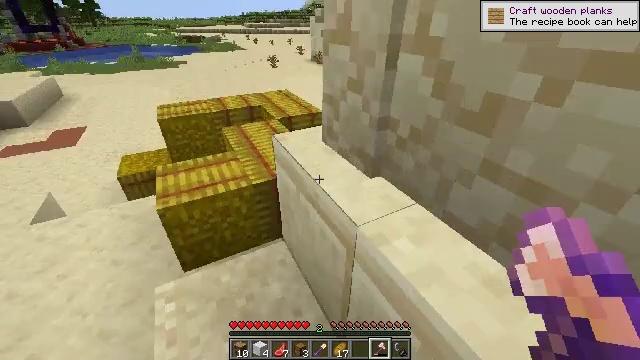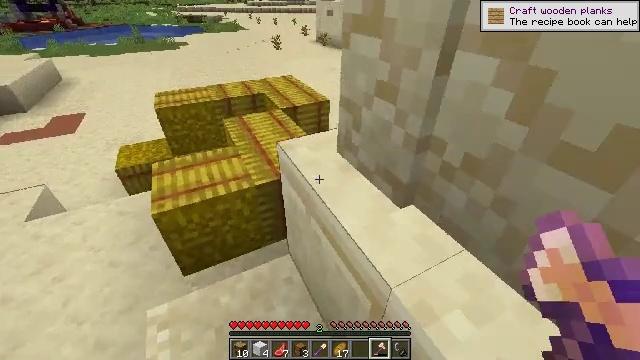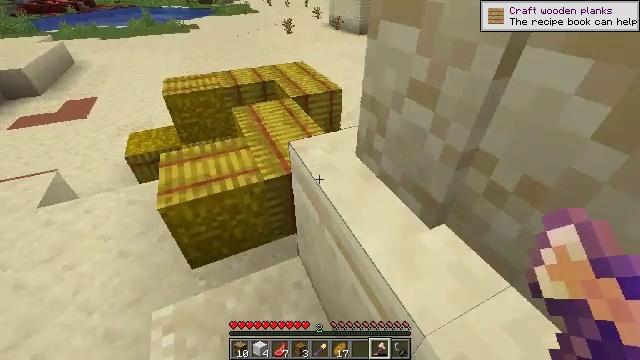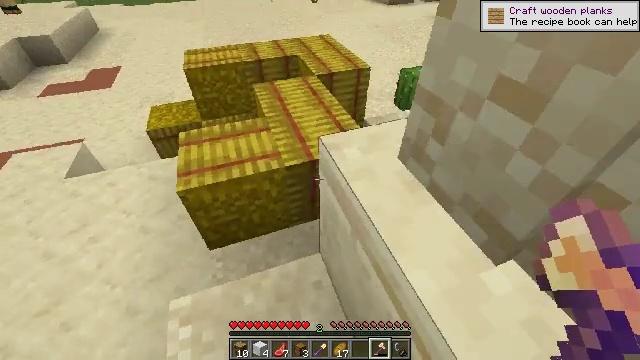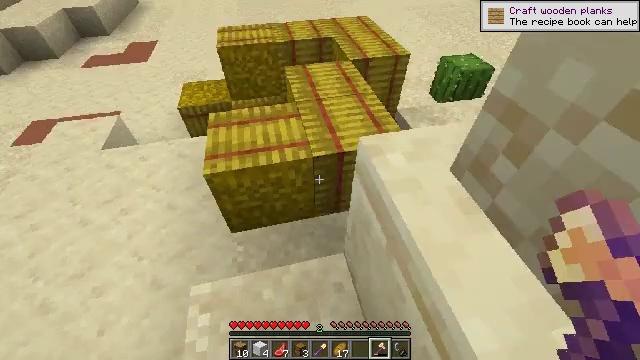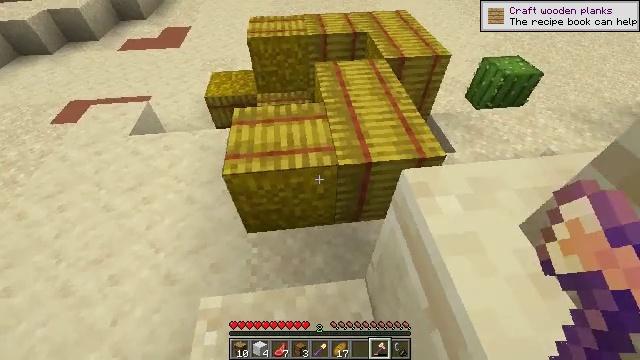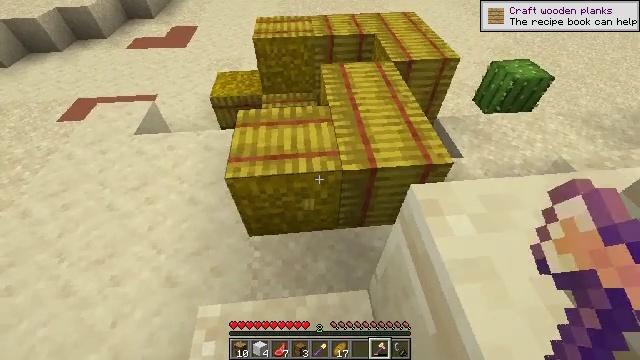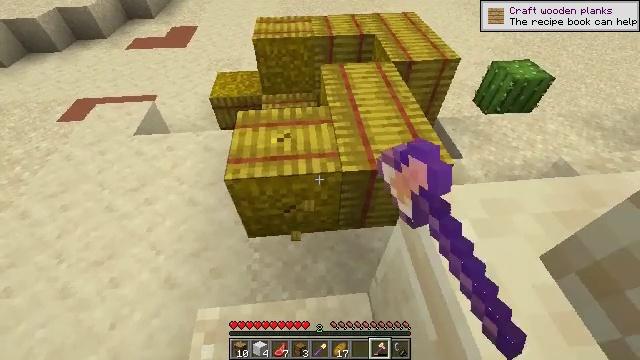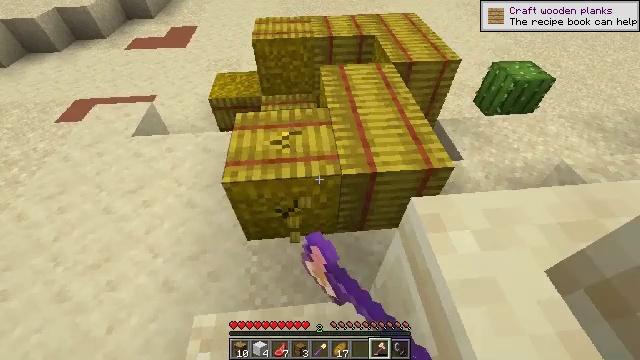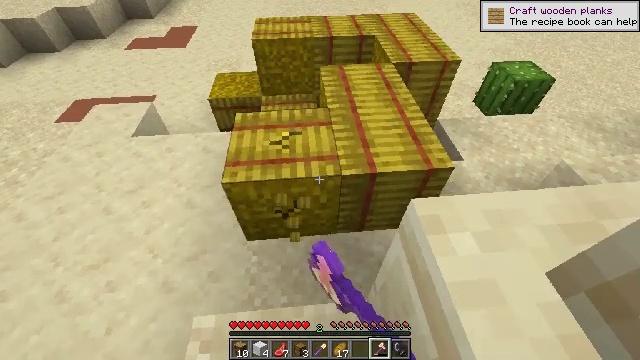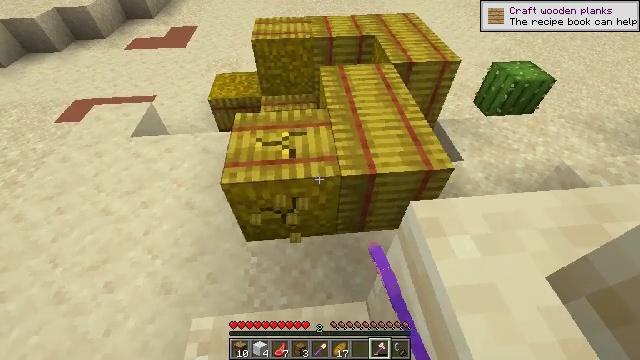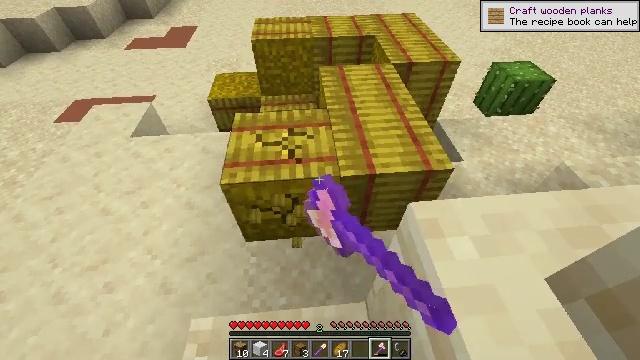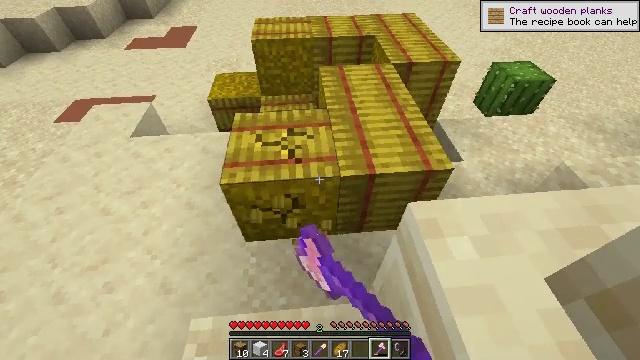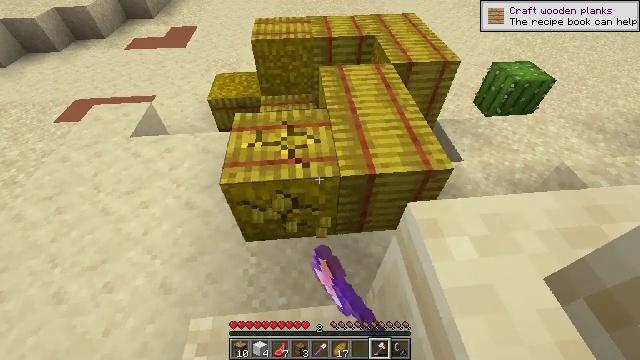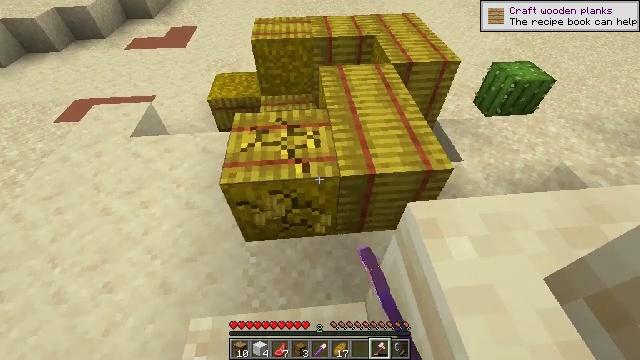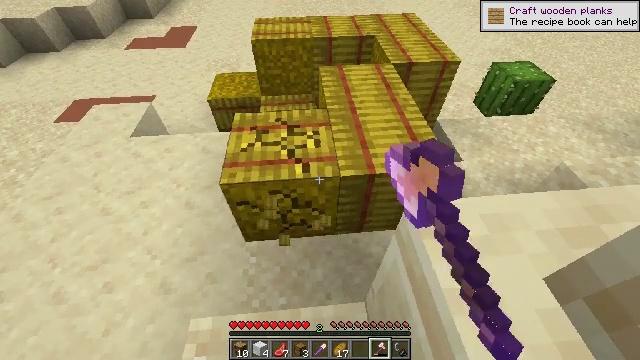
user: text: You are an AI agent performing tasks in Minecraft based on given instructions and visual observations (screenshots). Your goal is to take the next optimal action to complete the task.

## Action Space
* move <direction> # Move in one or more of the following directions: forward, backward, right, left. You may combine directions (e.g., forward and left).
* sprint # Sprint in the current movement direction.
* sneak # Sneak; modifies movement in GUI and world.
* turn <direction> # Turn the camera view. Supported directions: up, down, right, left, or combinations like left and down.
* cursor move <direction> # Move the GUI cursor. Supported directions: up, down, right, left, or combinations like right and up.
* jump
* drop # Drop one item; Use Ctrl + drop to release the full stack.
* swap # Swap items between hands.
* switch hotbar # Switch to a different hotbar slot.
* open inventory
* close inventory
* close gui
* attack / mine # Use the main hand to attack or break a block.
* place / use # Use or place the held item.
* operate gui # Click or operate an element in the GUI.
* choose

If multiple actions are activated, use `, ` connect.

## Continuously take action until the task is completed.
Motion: motion action
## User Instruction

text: Attack the hay block to get hay.
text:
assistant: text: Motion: move forward, turn left and down
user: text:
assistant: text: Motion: move forward, turn left and down
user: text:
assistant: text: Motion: move forward, turn left and down
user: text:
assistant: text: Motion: move forward, turn left and down
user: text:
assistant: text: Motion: turn left and down
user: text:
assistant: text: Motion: turn left, attack / mine
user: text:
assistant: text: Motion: attack / mine
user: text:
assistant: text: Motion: attack / mine
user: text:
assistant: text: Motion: attack / mine
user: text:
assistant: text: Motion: attack / mine
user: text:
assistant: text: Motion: attack / mine
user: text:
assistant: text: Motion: attack / mine
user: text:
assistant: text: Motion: attack / mine
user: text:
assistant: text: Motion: attack / mine
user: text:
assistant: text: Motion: attack / mine
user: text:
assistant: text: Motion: attack / mine
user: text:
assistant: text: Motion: attack / mine
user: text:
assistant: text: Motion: attack / mine
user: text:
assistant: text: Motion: attack / mine
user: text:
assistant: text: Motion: attack / mine
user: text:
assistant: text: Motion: attack / mine
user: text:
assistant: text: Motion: attack / mine
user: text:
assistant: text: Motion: turn right, attack / mine
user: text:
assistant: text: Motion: turn right and up, attack / mine
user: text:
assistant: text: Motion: turn right, attack / mine
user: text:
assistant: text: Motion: attack / mine
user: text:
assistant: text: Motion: attack / mine
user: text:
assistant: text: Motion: move forward, attack / mine
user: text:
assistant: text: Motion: move forward and move left, attack / mine
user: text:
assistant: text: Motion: move forward and move left, attack / mine